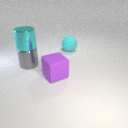
large purple rubber cube to the left of large cyan rubber sphere